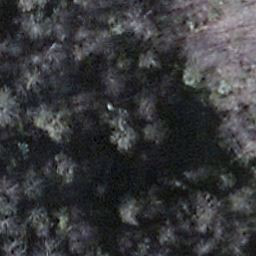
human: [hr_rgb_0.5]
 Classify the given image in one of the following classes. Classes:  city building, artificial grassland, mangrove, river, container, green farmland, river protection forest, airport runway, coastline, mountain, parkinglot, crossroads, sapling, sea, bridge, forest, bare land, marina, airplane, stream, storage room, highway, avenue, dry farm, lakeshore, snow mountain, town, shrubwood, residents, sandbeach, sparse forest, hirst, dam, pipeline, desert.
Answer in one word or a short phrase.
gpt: shrubwood